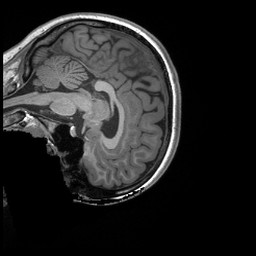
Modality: T1w
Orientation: sagittal
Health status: ill
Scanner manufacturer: siemens
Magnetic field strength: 3 T
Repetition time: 2.3 s
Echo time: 0.00243 s